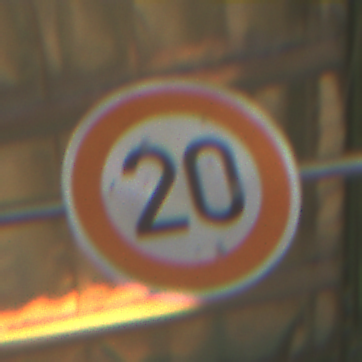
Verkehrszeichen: Geschwindigkeit20
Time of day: MorningAfternoon
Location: Roofed (Special)
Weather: NotSpecified
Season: NotSpecified
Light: Artificial